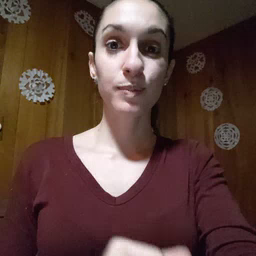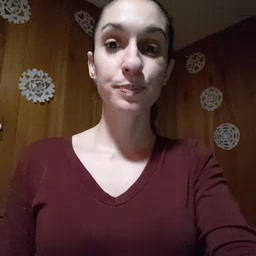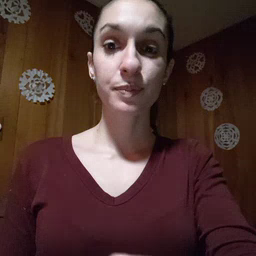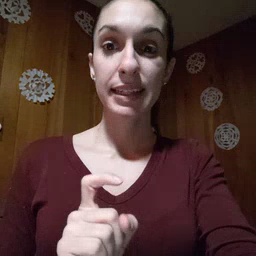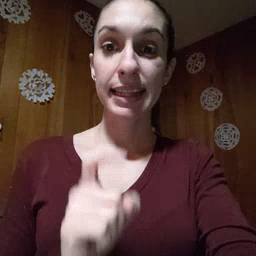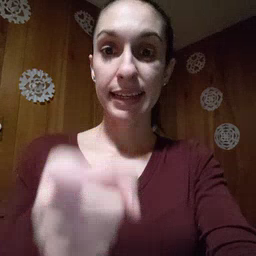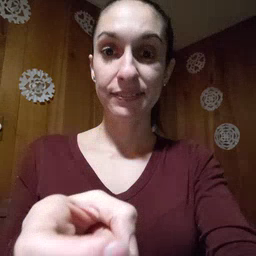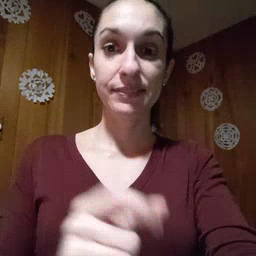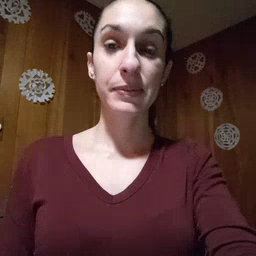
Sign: give